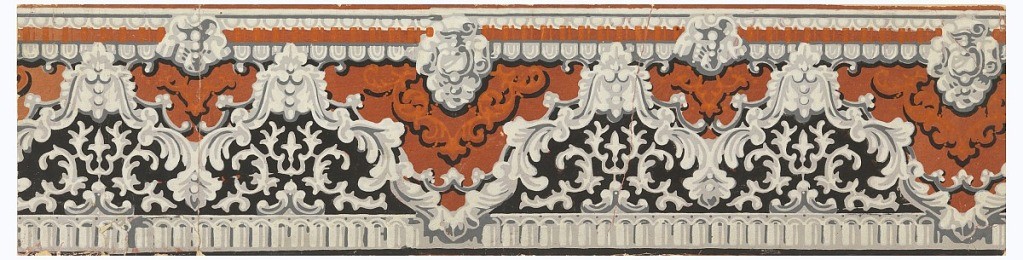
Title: Border
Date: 1840–60
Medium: Block-printed on machine made paper, joined ?
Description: A rococo molding design with edging of dentils and scallops, and a bead string on the top band. The central band alternates a zig-zag foliage garland with floral medallions and stylized floral ornaments. Printed in terra cotta, gray and black.

H# 61